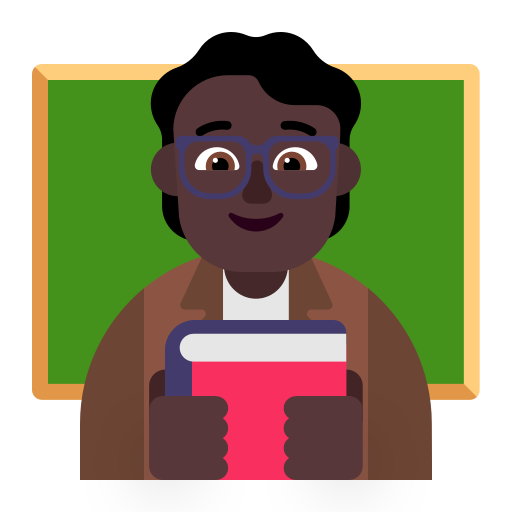
teacher flat dark